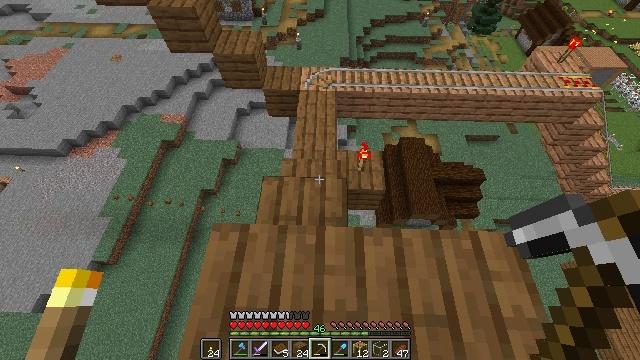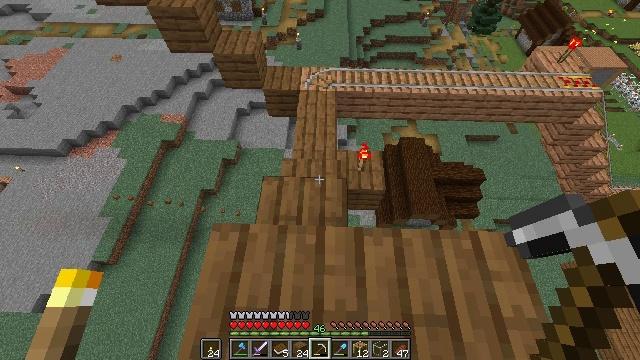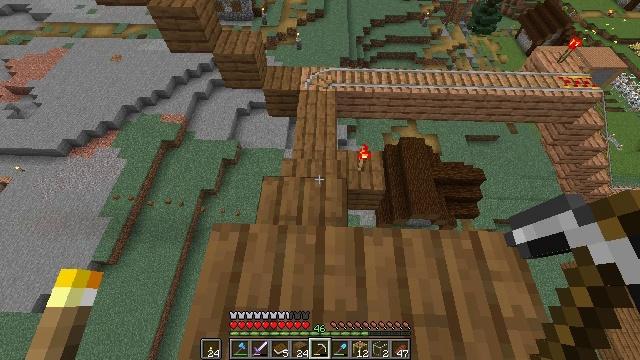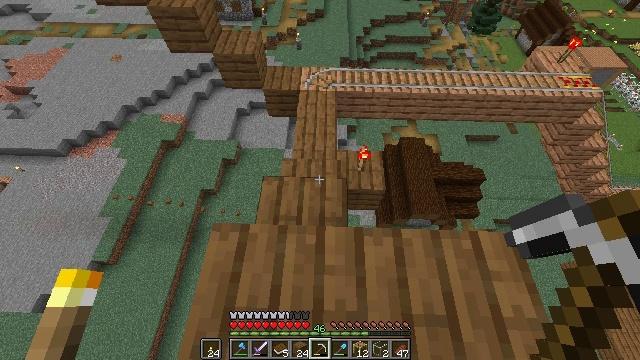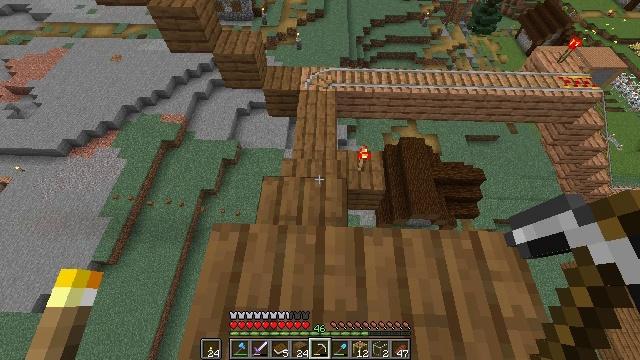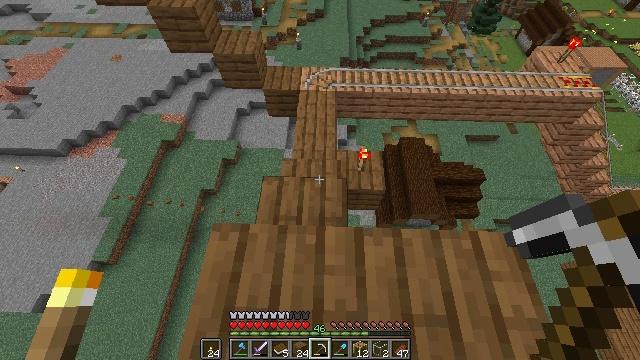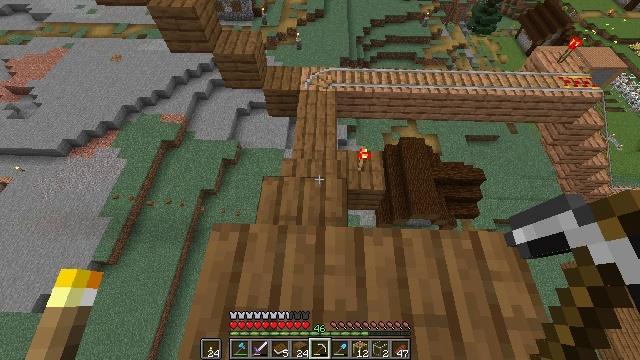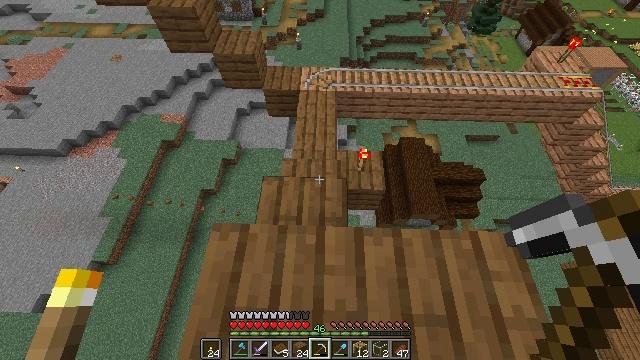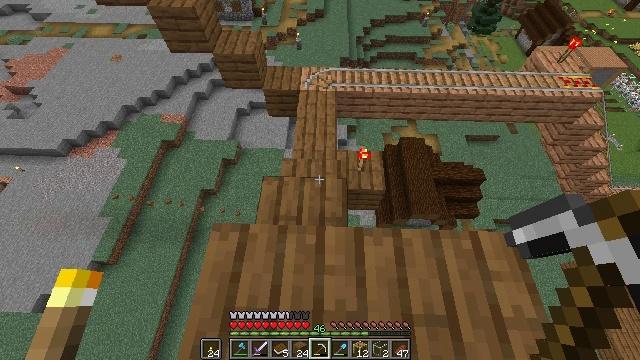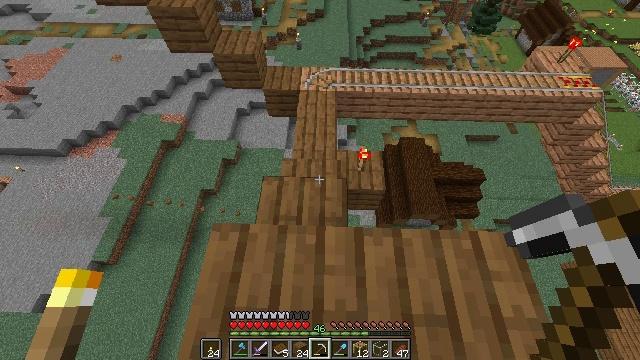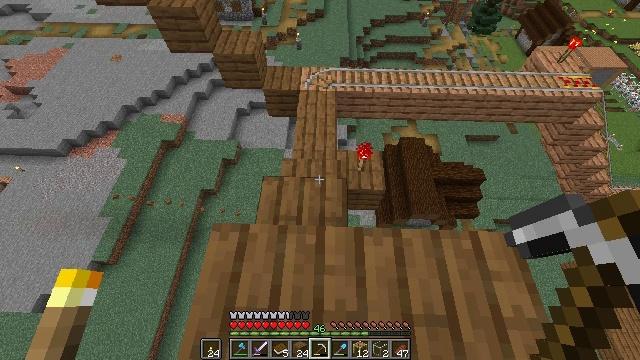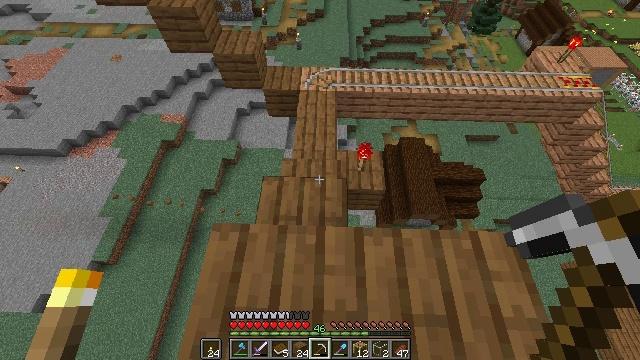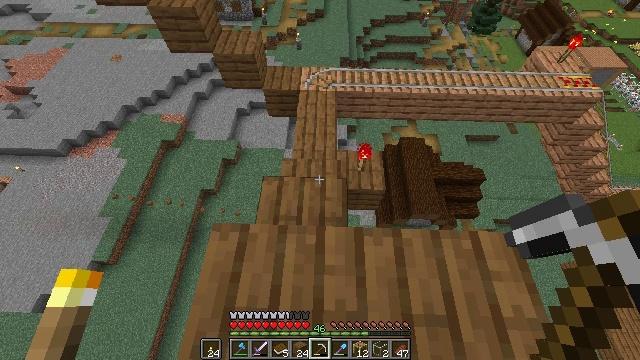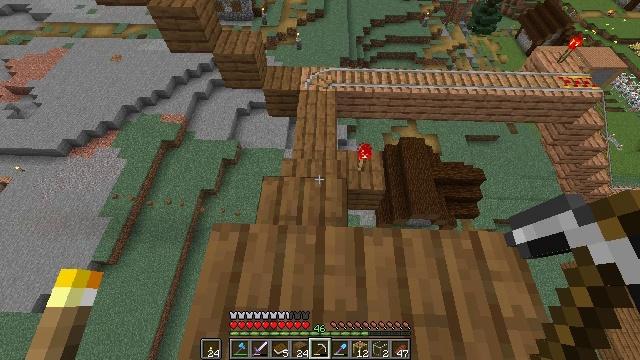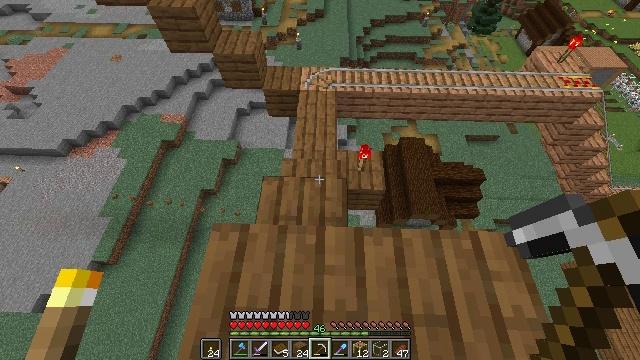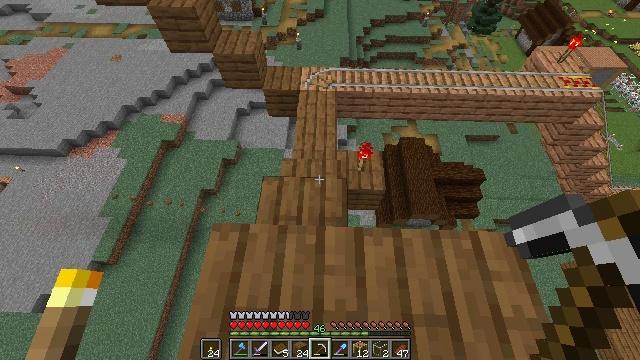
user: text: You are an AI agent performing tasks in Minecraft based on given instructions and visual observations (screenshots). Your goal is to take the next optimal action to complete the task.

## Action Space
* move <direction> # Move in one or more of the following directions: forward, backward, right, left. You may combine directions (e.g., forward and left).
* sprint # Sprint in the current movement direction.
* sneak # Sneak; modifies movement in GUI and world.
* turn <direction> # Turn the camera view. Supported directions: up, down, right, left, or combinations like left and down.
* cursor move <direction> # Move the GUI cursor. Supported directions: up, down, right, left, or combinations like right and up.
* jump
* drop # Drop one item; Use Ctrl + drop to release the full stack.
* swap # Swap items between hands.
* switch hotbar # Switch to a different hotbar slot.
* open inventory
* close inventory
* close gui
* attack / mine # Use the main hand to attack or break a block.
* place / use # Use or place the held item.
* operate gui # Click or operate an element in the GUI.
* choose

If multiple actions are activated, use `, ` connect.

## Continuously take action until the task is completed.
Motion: motion action
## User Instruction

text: Knock off the redstone torch from the wall.
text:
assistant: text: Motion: no_op
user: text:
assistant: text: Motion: no_op
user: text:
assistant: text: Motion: no_op
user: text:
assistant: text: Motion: no_op
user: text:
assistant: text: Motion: no_op
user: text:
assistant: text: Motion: no_op
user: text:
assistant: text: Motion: no_op
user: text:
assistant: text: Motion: no_op
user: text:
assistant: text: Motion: no_op
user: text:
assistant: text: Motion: no_op
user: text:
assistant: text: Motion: no_op
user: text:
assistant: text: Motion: no_op
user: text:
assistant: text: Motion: no_op
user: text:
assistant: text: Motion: no_op
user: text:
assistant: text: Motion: no_op
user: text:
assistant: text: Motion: no_op
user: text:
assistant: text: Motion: no_op
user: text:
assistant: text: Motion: no_op
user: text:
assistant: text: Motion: no_op
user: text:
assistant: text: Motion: no_op
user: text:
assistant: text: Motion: no_op
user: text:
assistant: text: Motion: no_op
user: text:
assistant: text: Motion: no_op
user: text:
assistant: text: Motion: no_op
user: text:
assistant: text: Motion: no_op
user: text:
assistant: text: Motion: no_op
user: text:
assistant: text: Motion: no_op
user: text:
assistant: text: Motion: no_op
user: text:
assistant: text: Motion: no_op
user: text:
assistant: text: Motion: no_op